Question: I have a bunch of pages with the following structure:
'''
<html>
<body>
<div id="summary">
</div>
<div id="promotions">
</div>
</body>
</html>
'''

I want these pages to be accessible by both:
- - -
And:
- - -
'/items/...' should just open the page. '/promotional-offers/2014/february/...' should open the page '/items/...' and go to the anchor '#promotions' (scroll down to the appropriate 'div').
- - -
I'm not sure though how to set up rewrite rules in 'web.config' to help search engines with indexing my pages and avoid having 'duplicate content'.
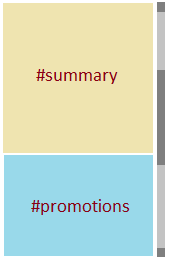
Answer: I would add a <URL> to completely avoid duplicate content, so It won't matter from which page you are showing the same content.
'''
<!--url /promotional-offers/2014/february/one-->
<link rel="canonical" href="http://www.example.com/items/one" />
'''